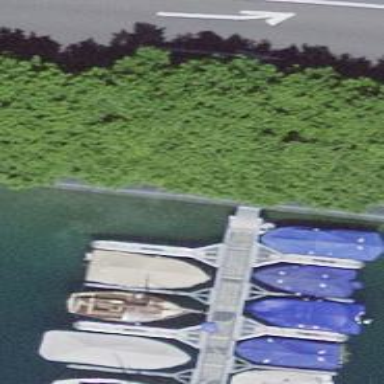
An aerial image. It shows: Man-made pier.